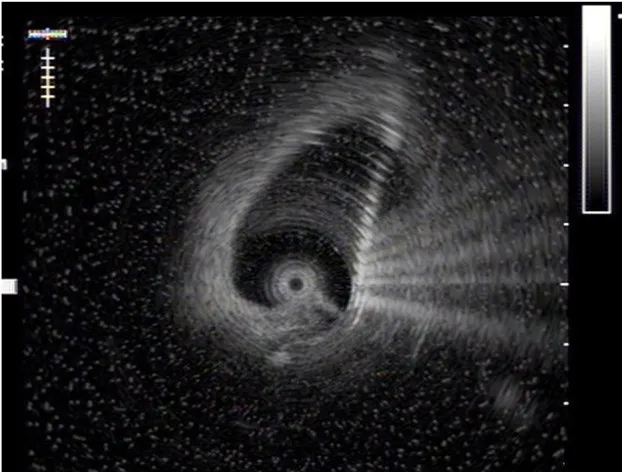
Ultrasonic image of ridge.
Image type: radiology (ultrasound)